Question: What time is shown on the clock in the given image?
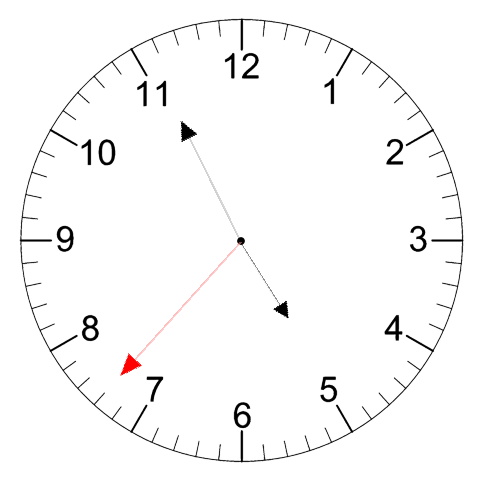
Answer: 04:55:37